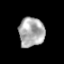
Tissue: skin
Cell type: Epithelial cells
Senescence score: 0.232
Nuclear area (px): 742
Mean DAPI intensity: 170.805